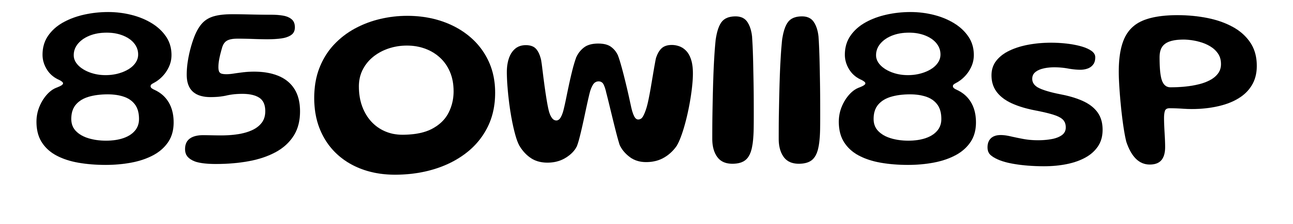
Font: Gluten_Medium